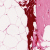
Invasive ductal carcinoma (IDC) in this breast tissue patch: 0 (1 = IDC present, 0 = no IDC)